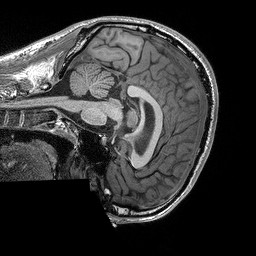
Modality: T1w
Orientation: sagittal
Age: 21
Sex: male
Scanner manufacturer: siemens
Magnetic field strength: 3 T
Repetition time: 2.3 s
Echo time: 0.00298 s